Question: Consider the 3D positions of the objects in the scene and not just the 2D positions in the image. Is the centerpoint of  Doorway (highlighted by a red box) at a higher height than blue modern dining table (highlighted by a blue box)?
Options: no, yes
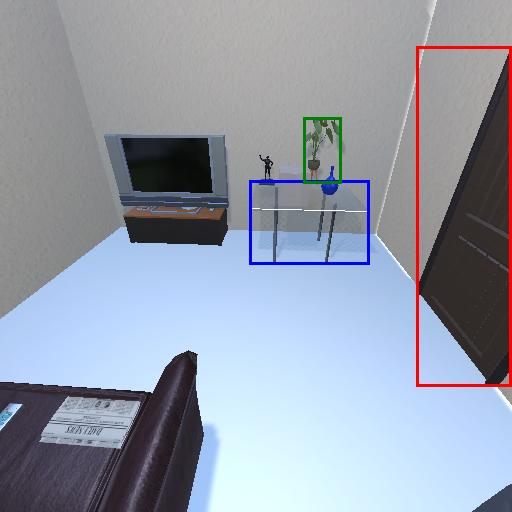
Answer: no